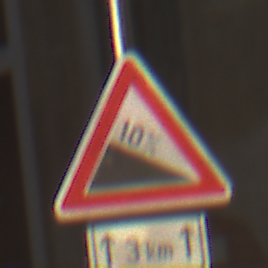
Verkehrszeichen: Gefaelle10
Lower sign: LaengeEinerStrecke2
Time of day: Midday
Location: Outdoor (Urban)
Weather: Clear
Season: NotSpecified
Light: Natural